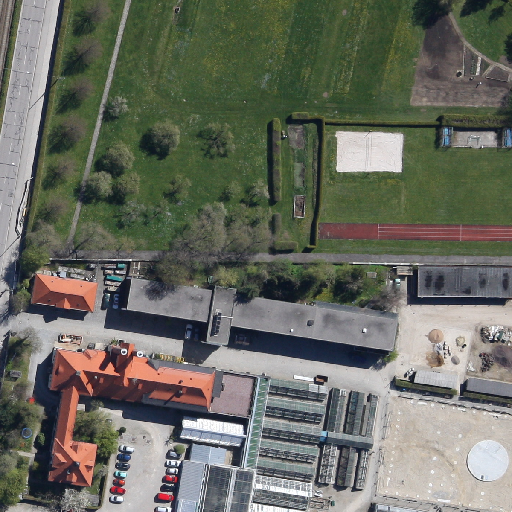
Referring expression: sidewalk along with tree